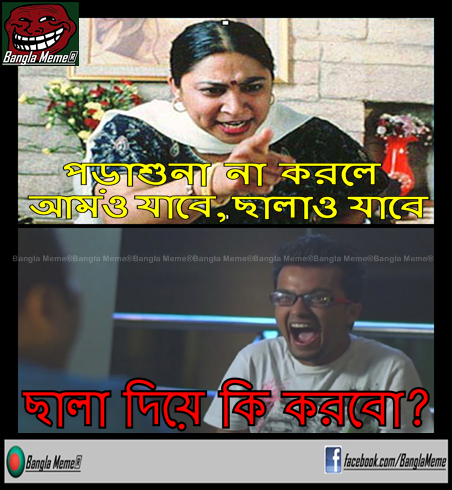
Text: পড়াশুনা না করলে আমও যাবে, ছালাও যাবে ছালা দিয়ে কি করবো?
Label: Non Hate